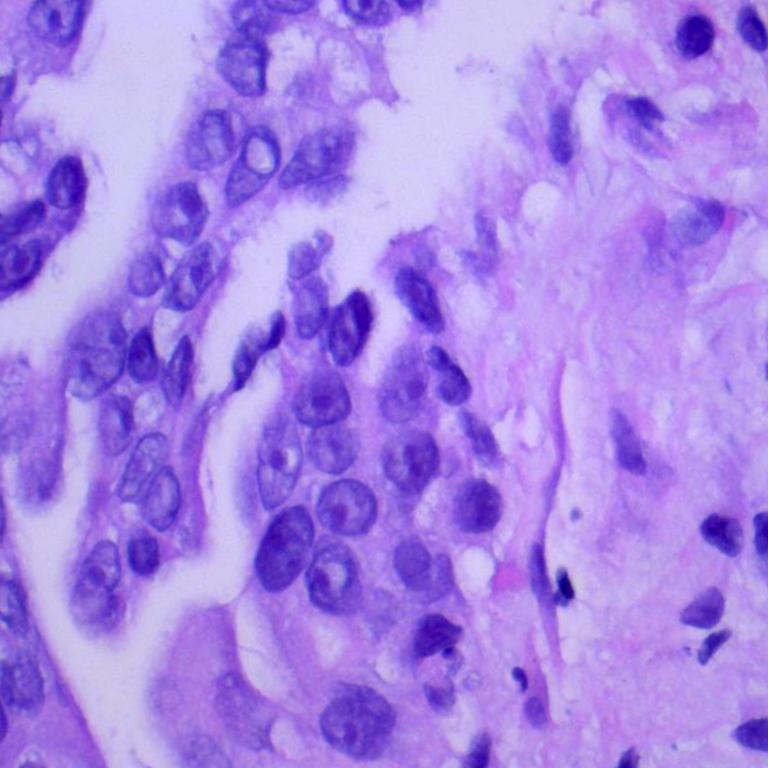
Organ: lung
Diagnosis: adenocarcinomas